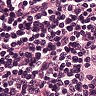
Metastatic tissue present: no